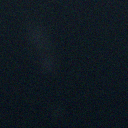
Screen state: off